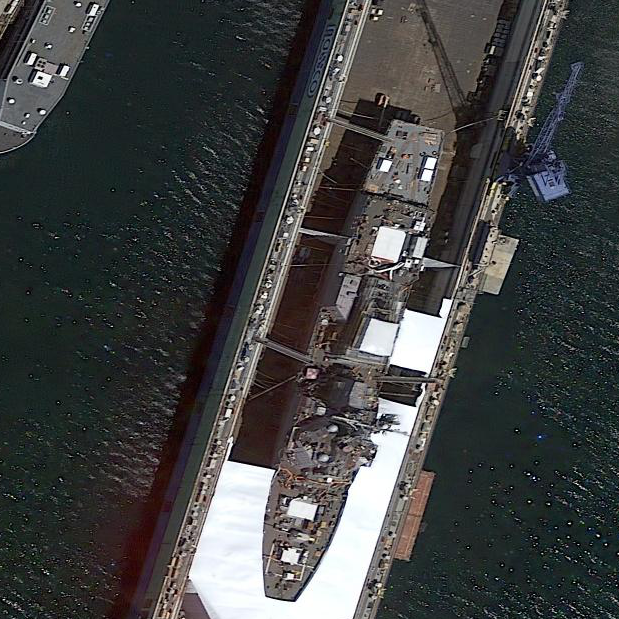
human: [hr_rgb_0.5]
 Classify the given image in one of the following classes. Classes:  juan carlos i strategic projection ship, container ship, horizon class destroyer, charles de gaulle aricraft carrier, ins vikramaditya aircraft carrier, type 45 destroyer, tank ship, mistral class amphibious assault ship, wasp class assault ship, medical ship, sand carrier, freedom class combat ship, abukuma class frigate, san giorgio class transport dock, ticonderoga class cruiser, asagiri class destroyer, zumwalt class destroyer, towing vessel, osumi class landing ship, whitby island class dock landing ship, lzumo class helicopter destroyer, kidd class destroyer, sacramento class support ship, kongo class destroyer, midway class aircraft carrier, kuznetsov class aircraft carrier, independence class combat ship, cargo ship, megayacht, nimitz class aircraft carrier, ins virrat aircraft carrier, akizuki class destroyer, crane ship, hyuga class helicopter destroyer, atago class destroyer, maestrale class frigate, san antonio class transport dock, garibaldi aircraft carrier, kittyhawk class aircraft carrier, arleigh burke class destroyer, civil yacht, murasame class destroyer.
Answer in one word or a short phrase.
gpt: Arleigh Burke class destroyer